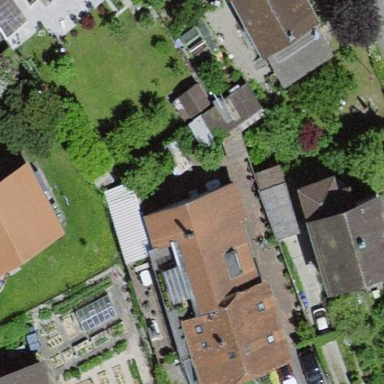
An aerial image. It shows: Terrace building.